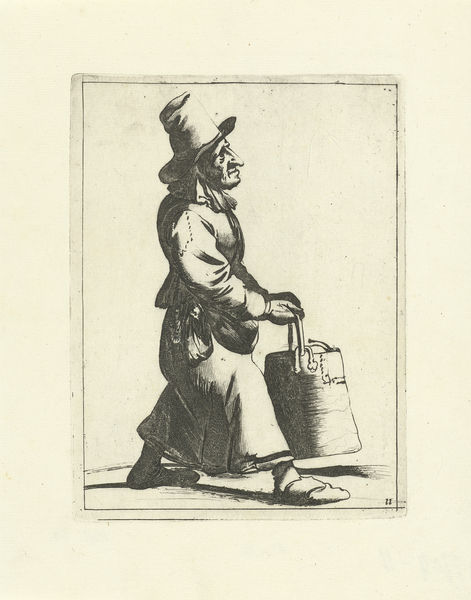
Titel: Man met een emmer
Künstler: Pieter Jansz. Quast
Standort: Amsterdam
Institution: Rijksmuseum
Schlagwörter: homme, chapeau, dessin, sac, bourse